Field crop: maize
Growth stage: 2
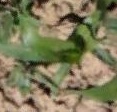
Species: maize